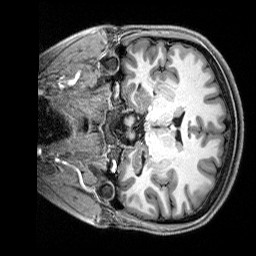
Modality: T1w
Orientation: coronal
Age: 23
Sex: female
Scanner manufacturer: siemens
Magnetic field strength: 3 T
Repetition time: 2.8 s
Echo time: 0.00212 s